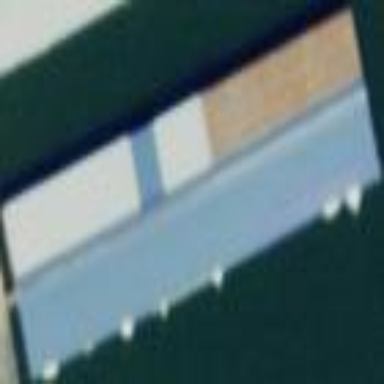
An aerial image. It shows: Boat storage facility under roof.